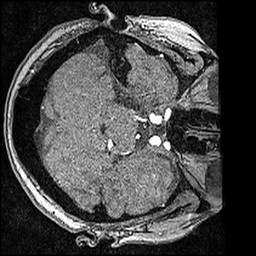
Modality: angio
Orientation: axial
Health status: ill
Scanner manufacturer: siemens
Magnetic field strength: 3 T
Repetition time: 0.023 s
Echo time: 0.00418 s